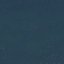
Land use / land cover: Forest